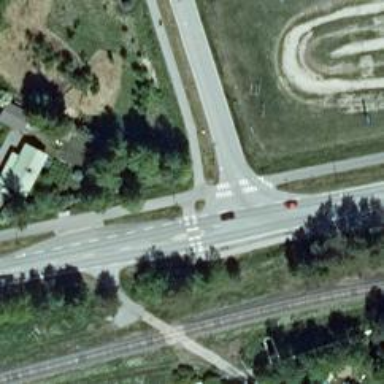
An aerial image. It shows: Asphalt cycleway.